Question: I'm trying to figure out how to get c# to put in more than one boxplot in a chart. There's not much help in the internet as soon as it comes to c# instead of R or python. So I'm asking: What did I do wrong or miss in this code?
'''
private void on_boxplot(object sender, EventArgs e)
{
List<String> xValue = new List<String> { "Ala (A)", "Arg (R)", "Asn (N)", "Asp (D)", "Cys (C)", "Gln (Q)", "Glu (E)", "Gly (G)", "His (H)", "Ile (I)", "Leu (L)", "Lys (K)", "Met (M)", "Phe (F)", "Pro (P)", "Ser (S)", "Thr (T)", "Trp (W)", "Tyr (Y)", "Val (V)", "Pyl (O)", "Sec (U)" };
Chart Chart = new Chart();
Chart.chart_main.Series.Clear();
Chart.chart_main.Series.Add("BoxPlotSeries");
for (Int32 i = 0; i < xValue.Count; i++)
{
Chart.chart_main.Series.Add(xValue[i]);
}
for (Int32 i = 0; i < DYL; i++)
{
if (Data[i, 0] == null) break;
Chart.chart_main.Series[xValue[0]].Points.AddY(boxplot_helper(i, Dataslots[0]));
Chart.chart_main.Series[xValue[1]].Points.AddY(boxplot_helper(i, Dataslots[1]));
Chart.chart_main.Series[xValue[2]].Points.AddY(boxplot_helper(i, Dataslots[2]));
Chart.chart_main.Series[xValue[3]].Points.AddY(boxplot_helper(i, Dataslots[3]));
Chart.chart_main.Series[xValue[4]].Points.AddY(boxplot_helper(i, Dataslots[4]));
Chart.chart_main.Series[xValue[5]].Points.AddY(boxplot_helper(i, Dataslots[5]));
Chart.chart_main.Series[xValue[6]].Points.AddY(boxplot_helper(i, Dataslots[6]));
Chart.chart_main.Series[xValue[7]].Points.AddY(boxplot_helper(i, Dataslots[7]));
Chart.chart_main.Series[xValue[8]].Points.AddY(boxplot_helper(i, Dataslots[8]));
Chart.chart_main.Series[xValue[9]].Points.AddY(boxplot_helper(i, Dataslots[9]));
Chart.chart_main.Series[xValue[10]].Points.AddY(boxplot_helper(i, Dataslots[10]));
Chart.chart_main.Series[xValue[11]].Points.AddY(boxplot_helper(i, Dataslots[11]));
Chart.chart_main.Series[xValue[12]].Points.AddY(boxplot_helper(i, Dataslots[12]));
Chart.chart_main.Series[xValue[13]].Points.AddY(boxplot_helper(i, Dataslots[13]));
Chart.chart_main.Series[xValue[14]].Points.AddY(boxplot_helper(i, Dataslots[14]));
Chart.chart_main.Series[xValue[15]].Points.AddY(boxplot_helper(i, Dataslots[15]));
Chart.chart_main.Series[xValue[16]].Points.AddY(boxplot_helper(i, Dataslots[16]));
Chart.chart_main.Series[xValue[17]].Points.AddY(boxplot_helper(i, Dataslots[17]));
Chart.chart_main.Series[xValue[18]].Points.AddY(boxplot_helper(i, Dataslots[18]));
Chart.chart_main.Series[xValue[19]].Points.AddY(boxplot_helper(i, Dataslots[19]));
Chart.chart_main.Series[xValue[20]].Points.AddY(boxplot_helper(i, Dataslots[20]));
Chart.chart_main.Series[xValue[21]].Points.AddY(boxplot_helper(i, Dataslots[21]));
}
Chart.chart_main.Series["BoxPlotSeries"].ChartType = SeriesChartType.BoxPlot;
Chart.chart_main.Series["BoxPlotSeries"]["BoxPlotSeries"] = xValue[0];
Chart.chart_main.ChartAreas.Add("BoxPlot");
Chart.chart_main.Series["BoxPlotSeries"].ChartArea = "BoxPlot";
Chart.chart_main.Series["BoxPlotSeries"]["BoxPlotWhiskerPercentile"] = "0";
Chart.chart_main.Series["BoxPlotSeries"]["BoxPlotPercentile"] = "25";
Chart.chart_main.Series["BoxPlotSeries"]["BoxPlotShowAverage"] = "true";
Chart.chart_main.Series["BoxPlotSeries"]["BoxPlotShowMedian"] = "true";
Chart.chart_main.Series["BoxPlotSeries"]["BoxPlotShowUnusualValues"] = "true";
Chart.chart_main.Series["BoxPlotSeries"]["MaxPixelPointWidth"] = "15";
Chart.chart_main.Series["BoxPlotSeries"].BorderWidth = 2;
Chart.Show();
}
private Double boxplot_helper(Int32 i, Int32 slot)
{
String Santas = Data[i, slot].Replace('.', ',').TrimEnd('%').Trim();
Double LittleHelper = Convert.ToDouble(Santas);
return LittleHelper;
}
'''

Above is the outcome but I'd like 22 of those. Anyone happen to have any kind of idea how to solve this?
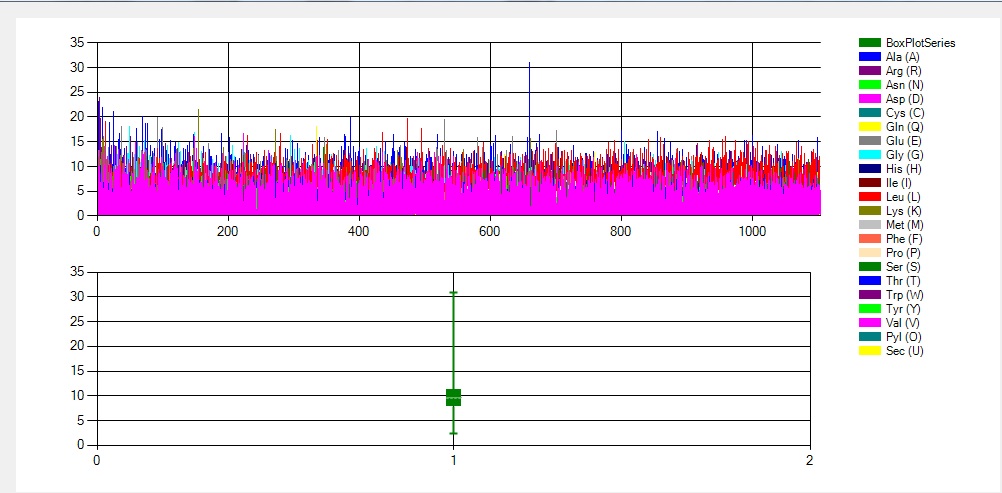
Answer: You can create multiple boxplots as
'''
Chart.chart_main.Series["BoxPlotSeries"]["BoxPlotSeries"] = string.Join(";", xValue);
'''